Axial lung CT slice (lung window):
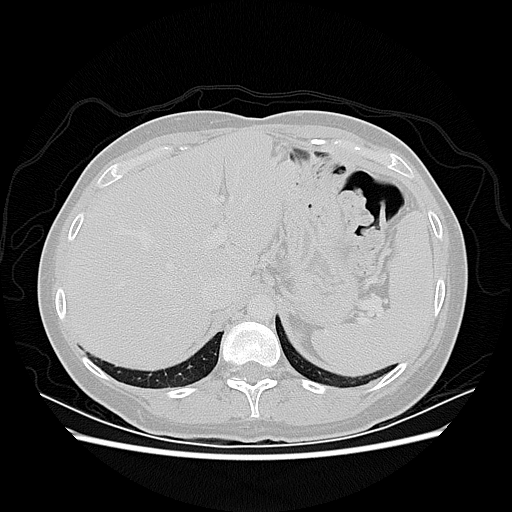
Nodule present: no